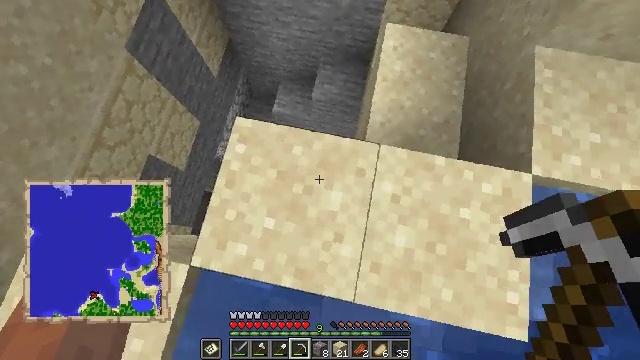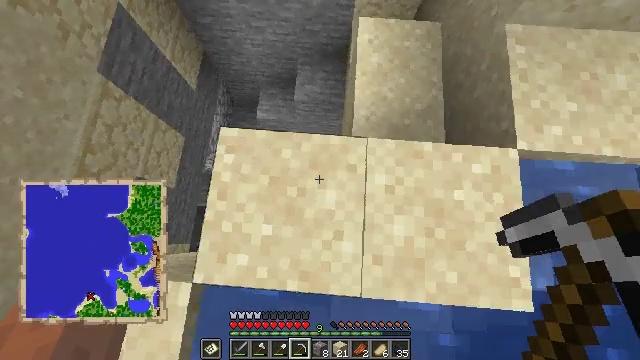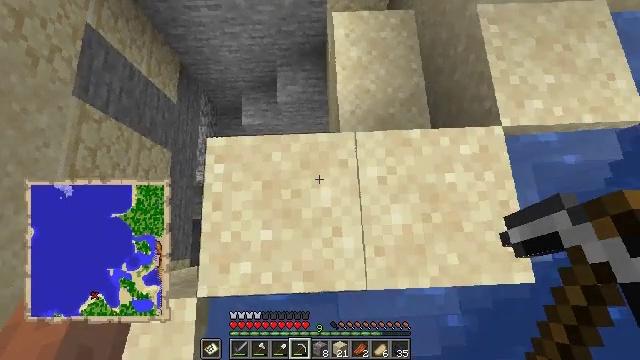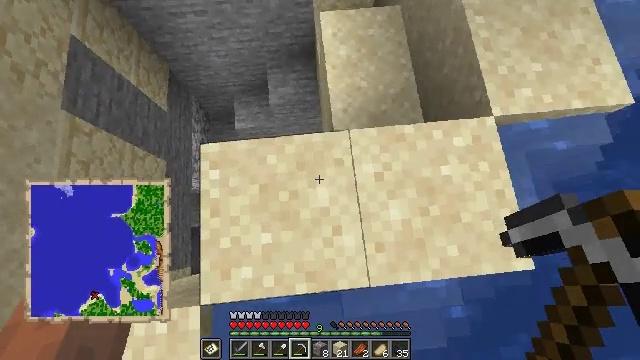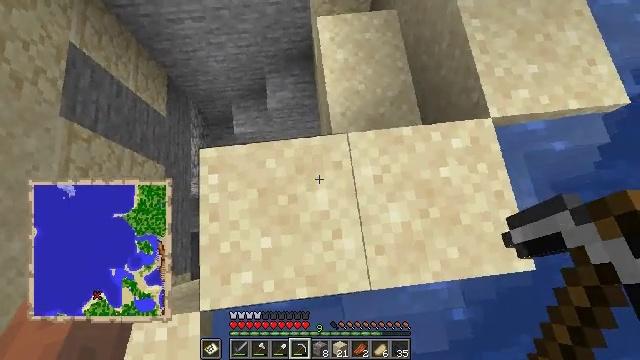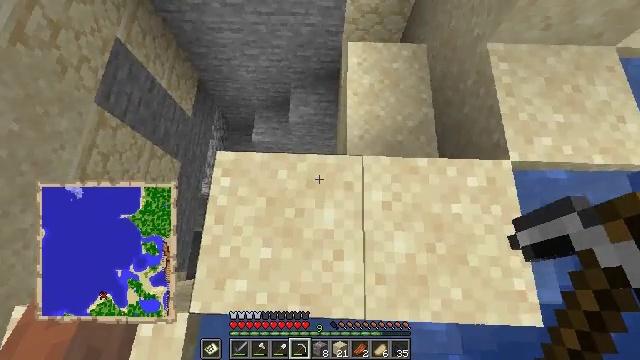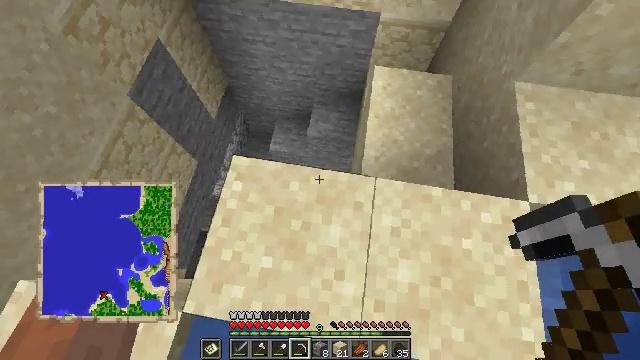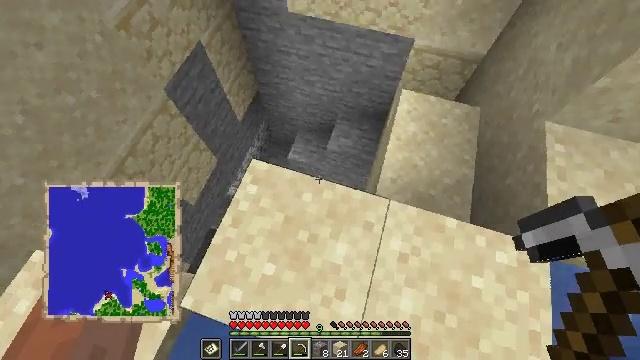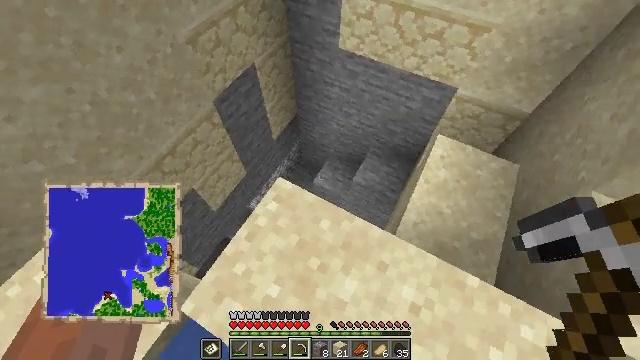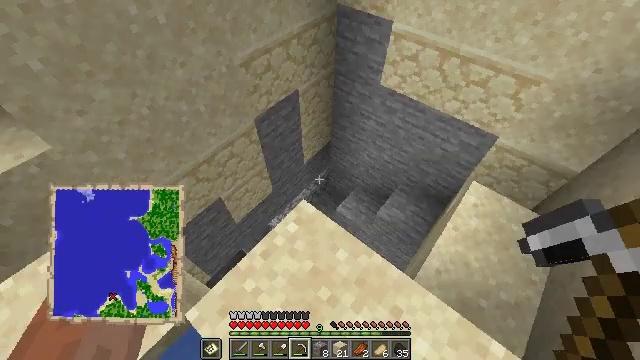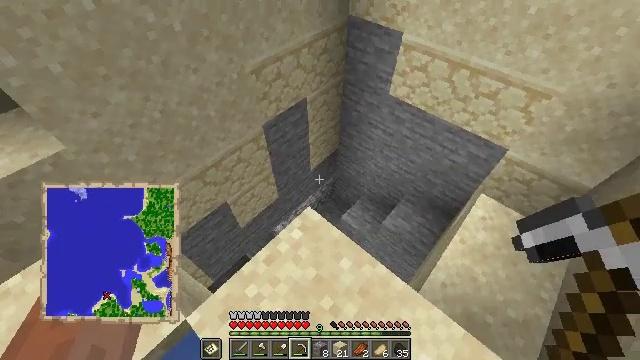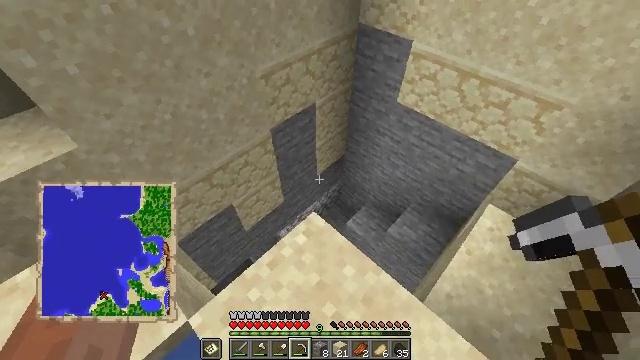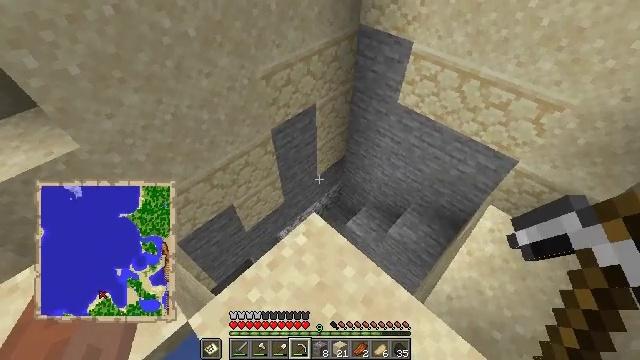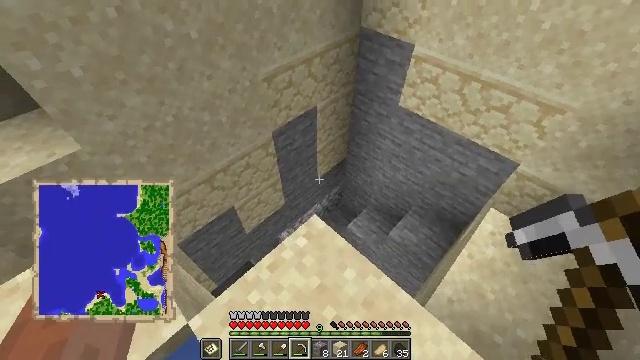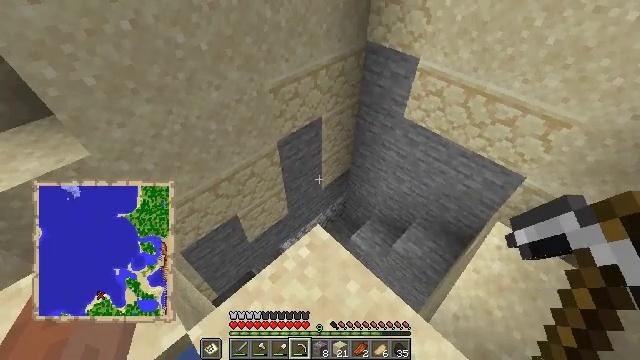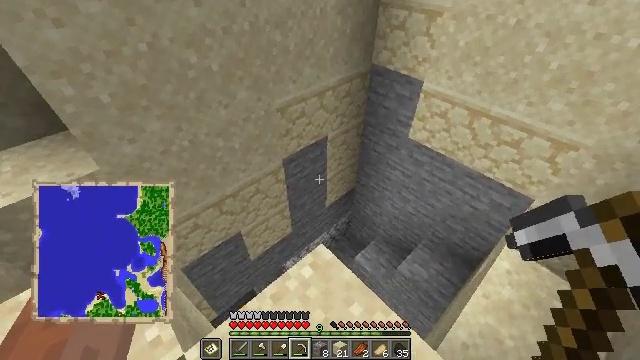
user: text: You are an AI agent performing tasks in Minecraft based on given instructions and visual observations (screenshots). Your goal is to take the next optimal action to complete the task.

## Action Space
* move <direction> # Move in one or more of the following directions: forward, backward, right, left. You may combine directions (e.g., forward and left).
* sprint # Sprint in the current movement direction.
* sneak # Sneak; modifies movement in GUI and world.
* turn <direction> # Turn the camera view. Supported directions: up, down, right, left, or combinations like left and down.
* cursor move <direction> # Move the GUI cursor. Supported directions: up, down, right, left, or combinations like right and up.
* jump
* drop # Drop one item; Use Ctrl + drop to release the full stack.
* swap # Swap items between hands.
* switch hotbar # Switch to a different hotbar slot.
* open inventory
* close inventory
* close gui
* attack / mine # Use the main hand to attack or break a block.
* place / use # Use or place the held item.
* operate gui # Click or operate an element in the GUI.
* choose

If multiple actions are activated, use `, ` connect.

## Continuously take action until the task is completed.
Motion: motion action
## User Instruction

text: Break the sand block.
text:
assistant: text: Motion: turn right
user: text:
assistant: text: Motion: turn right
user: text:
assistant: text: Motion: turn right
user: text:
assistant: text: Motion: no_op
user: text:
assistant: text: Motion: turn left and up
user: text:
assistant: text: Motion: turn left and up
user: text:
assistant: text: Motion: turn left and up
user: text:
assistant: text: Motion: turn left and up
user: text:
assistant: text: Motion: turn left and up
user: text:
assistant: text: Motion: turn left and up
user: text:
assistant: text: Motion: turn left and up
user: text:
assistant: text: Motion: no_op
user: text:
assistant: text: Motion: no_op
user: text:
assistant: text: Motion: turn left and up
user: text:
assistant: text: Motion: turn left and up
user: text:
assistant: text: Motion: turn up
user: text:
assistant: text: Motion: turn left and up
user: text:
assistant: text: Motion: turn left and up
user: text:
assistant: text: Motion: turn left and up
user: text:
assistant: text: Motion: turn left and up
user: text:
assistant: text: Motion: turn left and up
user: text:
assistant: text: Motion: turn left and up
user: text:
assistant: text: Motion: no_op
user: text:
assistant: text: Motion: turn left
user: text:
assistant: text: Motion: no_op
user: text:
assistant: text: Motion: no_op
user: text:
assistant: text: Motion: no_op
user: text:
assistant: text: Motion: no_op
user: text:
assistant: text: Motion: no_op
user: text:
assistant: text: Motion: no_op